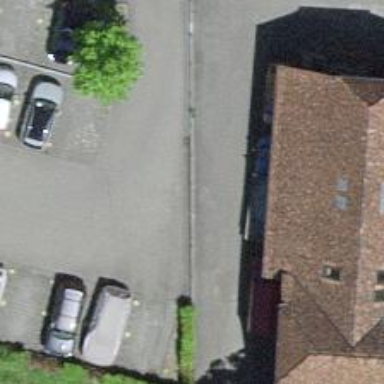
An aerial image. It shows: Parking aisle designated as service road.